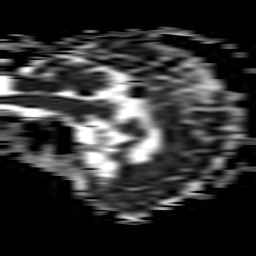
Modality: ADC
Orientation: sagittal
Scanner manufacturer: philips
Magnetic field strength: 3 T
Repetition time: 3.082 s
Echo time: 0.076 s